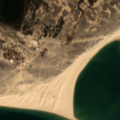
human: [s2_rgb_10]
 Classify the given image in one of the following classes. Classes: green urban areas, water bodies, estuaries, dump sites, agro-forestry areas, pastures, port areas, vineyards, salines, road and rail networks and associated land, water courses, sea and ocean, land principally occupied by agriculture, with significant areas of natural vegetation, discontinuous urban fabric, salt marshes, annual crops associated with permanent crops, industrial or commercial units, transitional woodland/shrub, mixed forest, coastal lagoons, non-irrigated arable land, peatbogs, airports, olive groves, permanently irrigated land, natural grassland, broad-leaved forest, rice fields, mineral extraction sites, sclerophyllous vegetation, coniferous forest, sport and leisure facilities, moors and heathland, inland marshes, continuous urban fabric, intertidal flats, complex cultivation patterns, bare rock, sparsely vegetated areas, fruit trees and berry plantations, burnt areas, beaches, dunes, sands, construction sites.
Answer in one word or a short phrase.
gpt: discontinuous urban fabric, beaches, dunes, sands, salt marshes, sea and ocean